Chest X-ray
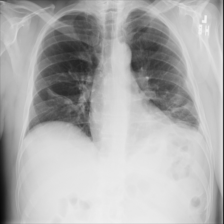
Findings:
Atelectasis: positive
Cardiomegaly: negative
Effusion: positive
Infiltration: negative
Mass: negative
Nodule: negative
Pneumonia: negative
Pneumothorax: negative
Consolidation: negative
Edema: negative
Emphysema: negative
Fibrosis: negative
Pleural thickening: negative
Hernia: negative